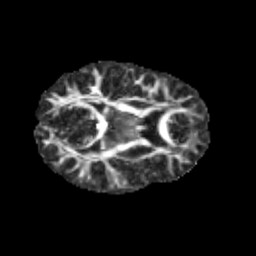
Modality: FA
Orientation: axial
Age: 12
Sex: female
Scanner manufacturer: siemens
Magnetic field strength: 3 T
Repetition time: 3.8 s
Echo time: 0.07 s